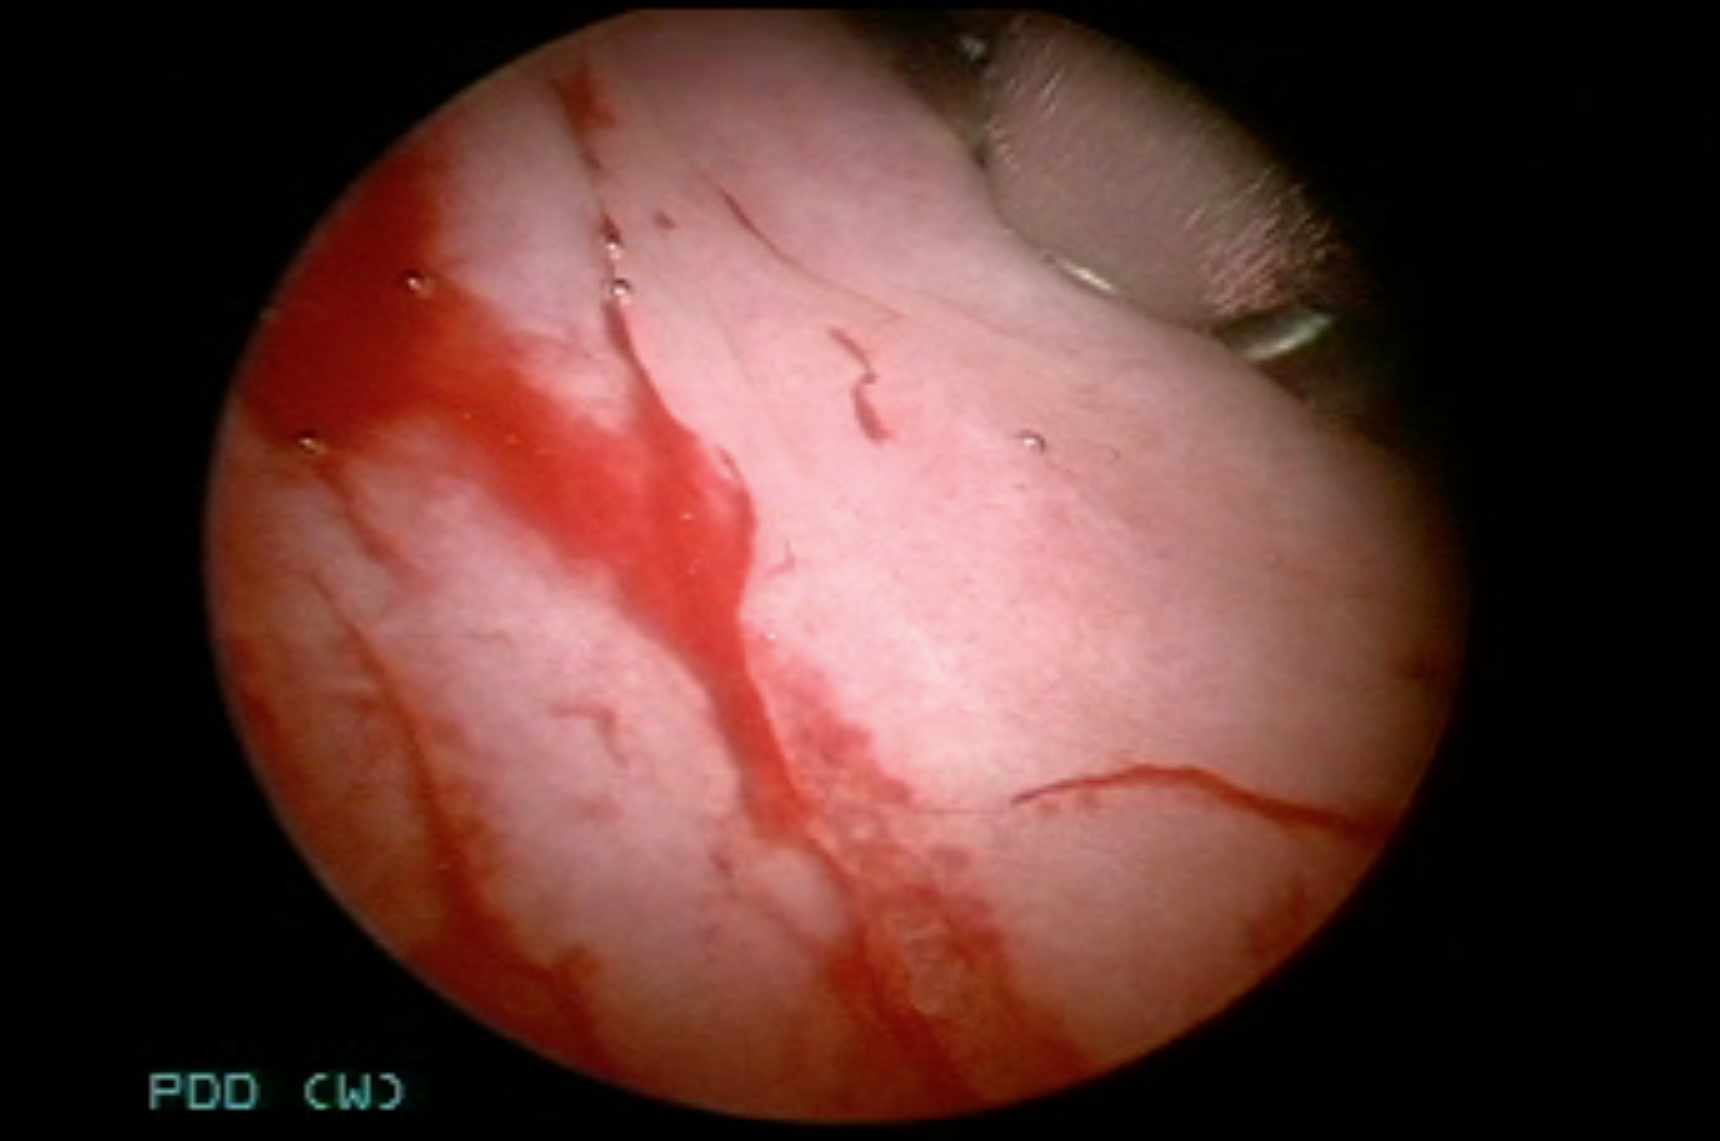
Modality: WLC
Class: Malignant
Subclass: CIS
Lesion: L2
Stage: Tis
Morphology: Non-papillary
Bladder cancer association: Yes